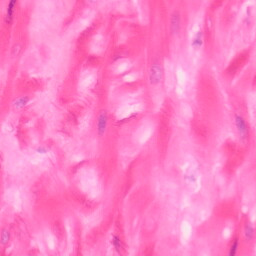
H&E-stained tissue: Colon